高一 · 立体几何学
如图, 在四棱雉 $P-A B C D$ 中, $\triangle P A D$ 为等边三角形, 边长为 $2, \triangle A B C$ 为等腰直角三角形, $A B \perp B C, A C=1, \angle D A C=90^{\circ}$, 平面 $P A D \perp$ 平面 $\boldsymbol{A B C D}$.

(1)证明: $A C \perp$ 平面 PAD;

(2)求平面 $P A D$ 与平面 $P B C$ 所成锐二面角的余弦值;

(3)棱 $\boldsymbol{P D}$ 上是否存在一点 $\boldsymbol{E}$, 使得 $A E / /$ 平面 $\boldsymbol{P B C}$ ? 若存在, 求出 $\frac{P E}{P D}$ 的值; 若不存在,请说明理由.
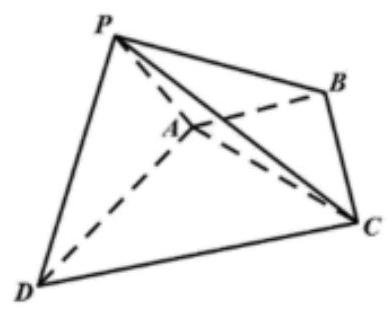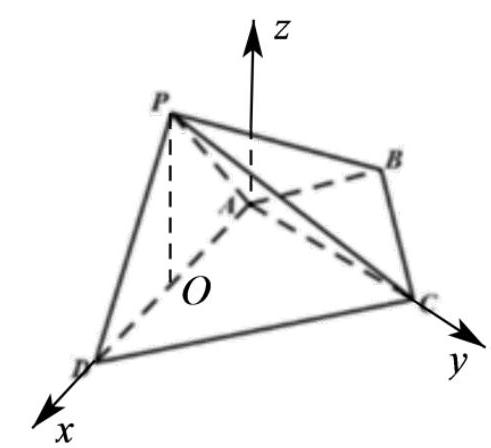
答案: ) 证明见解析; (2) $\frac{\sqrt{30}}{10}$; (3) 棱 $P D$ 上存在一点 $E$, 使得 $A E / /$ 平面 $P B C$,
且 $\frac{P E}{P D}=\frac{1}{3}$.
解析: 【分析】

(1) 用面面垂直的性质定理证明线面垂直;

(2) 取 $A D$ 的中点 $O$, 连接 $P O$, 得 $P O \perp$ 平面 $A B C D$, 以 $A P$ 为 $x$ 轴, $A C$ 为 $y$ 轴, 过 $A$ 平行于 $P O$ 的直线为 $Z$ 轴, 建立如图所示的空间直角坐标系, 用平面的法向量的夹角求二面角;

(3) 假设棱 $P D$ 上存在一点 $E$, 使得 $A E / /$ 平面 $P B C$, 设 $\overrightarrow{P E}=\lambda \overrightarrow{P D}$, 由 $\overrightarrow{A E}$ 与平面 $P B C$ 的法向量垂直求得 $\lambda$, 如果求不出, 说明不存在.

【详解】

(1) $\because$ 平面 $P A D \perp$ 平面 $A B C D, A C \perp A D$, 平面 $P A D \cap$ 平面 $A B C D=A D, A C \subset$ 平面 $A B C D$, $\therefore A C$ 上平面 $P A D$;

(2) 取 $A D$ 的中点 $O$, 连接 $P O$, 由于 $\triangle P A D$ 是等边三角形, 所以 $P O \perp A D$, 由平面 $P A D \perp$平面 $A B C D$, 得 $P O \perp$ 平面 $A B C D, P O=\sqrt{3}$,

以 $A P$ 为 $x$ 轴, $A C$ 为 $y$ 轴, 过 $A$ 平行于 $P O$ 的直线为 $z$ 轴, 建立如图所示的空间直角坐标系,则 $A(0,0,0), D(2,0,0), C(0,1,0), B\left(-\frac{1}{2}, \frac{1}{2}, 0\right), P(1,0, \sqrt{3})$,

$\overrightarrow{P C}=(-1,1,-\sqrt{3}), \overrightarrow{B C}=\left(\frac{1}{2}, \frac{1}{2}, 0\right)$, 设平面 $P B C$ 的一个法向量为 $\vec{n}=(x, y, z)$,

则 $\left\{\begin{array}{c}\vec{n} \cdot \overrightarrow{P C}=-x+y-\sqrt{3} z=0 \\ \vec{n} \cdot \overrightarrow{B C}=\frac{1}{2} x+\frac{1}{2} y=0\end{array}\right.$, 取 $x=-1$, 则 $y=1, \quad z=\frac{2 \sqrt{3}}{3}, \vec{n}=\left(-1,1, \frac{2 \sqrt{3}}{3}\right)$,

平面 $P A D$ 的一个法向量为 $\vec{m}=(0,1,0)$,

$\cos \langle\vec{m}, \vec{n}\rangle=\frac{\vec{m} \cdot \vec{n}}{|\vec{m}||\vec{n}|}=\frac{1}{1 \times \sqrt{(-1)^{2}+1^{2}+\left(\frac{2 \sqrt{3}}{3}\right)^{2}}}=\frac{\sqrt{30}}{10}$,

$\therefore$ 平面 $P A D$ 与平面 $P B C$ 所成锐二面角的余弦值为 $\frac{\sqrt{30}}{10}$;

(3) 假设棱 $P D$ 上存在一点 $E$, 使得 $A E / /$ 平面 $P B C$, 设 $\overrightarrow{P E}=\lambda \overrightarrow{P D}(0 \leq \lambda \leq 1)$,

由 (2) $\overrightarrow{P D}=(1,0,-\sqrt{3}), \overrightarrow{A P}=(1,0, \sqrt{3})$,
$\overrightarrow{A E}=\overrightarrow{A P}+\overrightarrow{P E}=\overrightarrow{A P}+\lambda \overrightarrow{P D}=(1+\lambda, 0, \sqrt{3}-\lambda \sqrt{3})$, 又平面 $P B C$ 的一个法向量是 $\vec{n}=$ $\left(-1,1, \frac{2 \sqrt{3}}{3}\right)$,

$\therefore \overrightarrow{A E} \cdot \vec{n}=-1-\lambda+\frac{2 \sqrt{3}}{3}(\sqrt{3}-\sqrt{3} \lambda)=0$, 解得 $\lambda=\frac{1}{3}, \therefore \frac{P E}{P D}=\frac{1}{3}$.

$\therefore$ 棱 $P D$ 上存在一点 $E$, 使得 $A E / /$ 平面 $P B C$, 且 $\frac{P E}{P D}=\frac{1}{3}$.

【点睛】

本题考查由面面垂直证明线面垂直, 考查用空间向量法求二面角, 研究线面平行. 解题是建立空间直角坐标系.